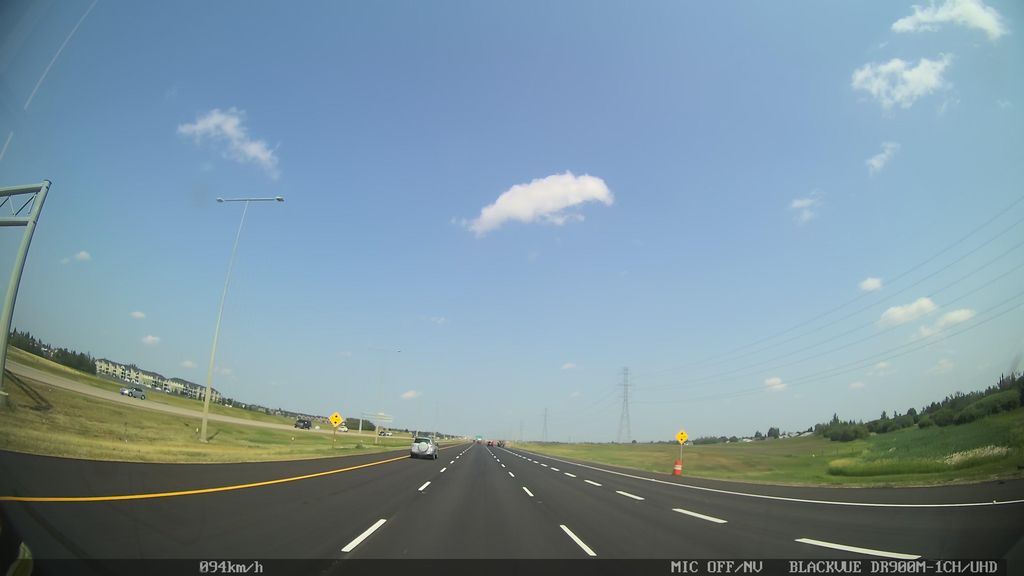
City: edmonton